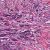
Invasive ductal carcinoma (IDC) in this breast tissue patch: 1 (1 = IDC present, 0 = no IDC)